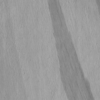
Label: not_dusty